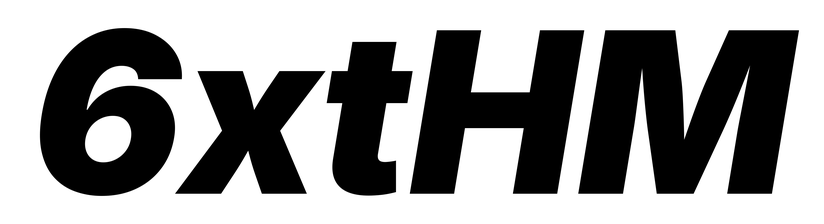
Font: Inter-Italic_Black_Italic